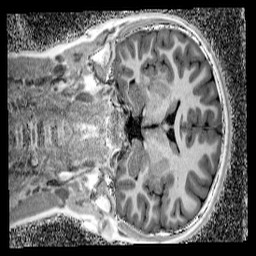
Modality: UNIT1_denoised
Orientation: coronal
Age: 12
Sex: male
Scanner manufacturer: siemens
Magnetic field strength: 3 T
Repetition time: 4 s
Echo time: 0.00299 s